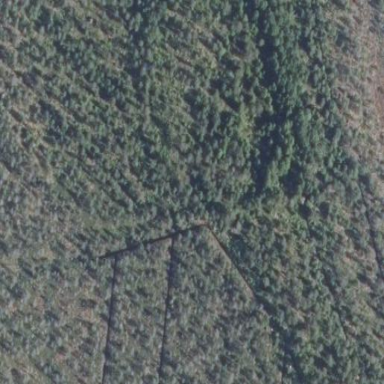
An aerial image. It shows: Woodland consisting mainly of needle-leaved trees.